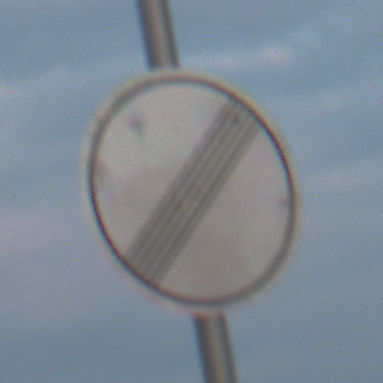
Verkehrszeichen: EndeSaemtlicherBegrenzungen
Umgebung: Outdoor, Nature
Tageszeit: SunriseSunset
Wetter: PartlyCloudy
Licht: Natural
Jahreszeit: NotSpecified
Kontrast: LowContrast